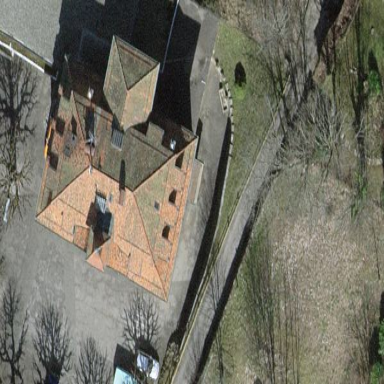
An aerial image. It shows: School.